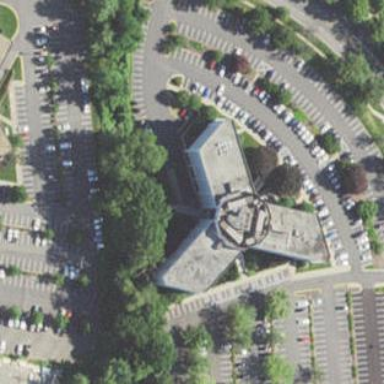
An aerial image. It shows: Office building.